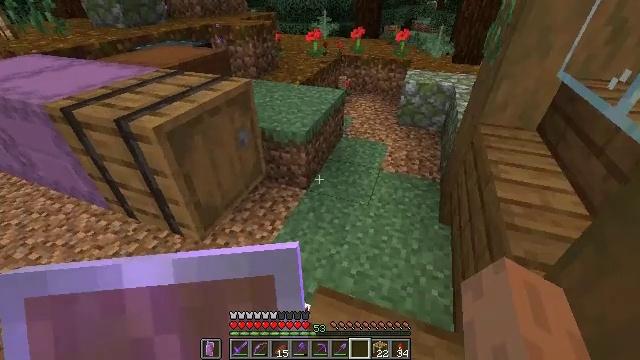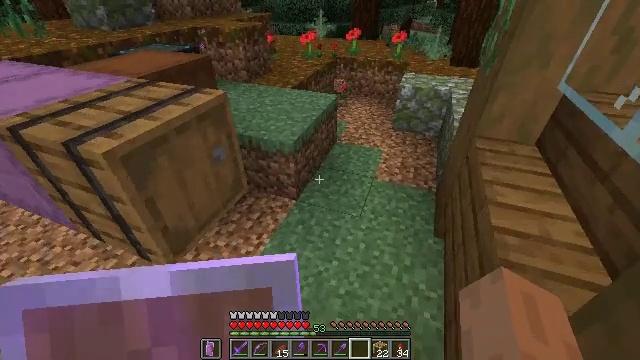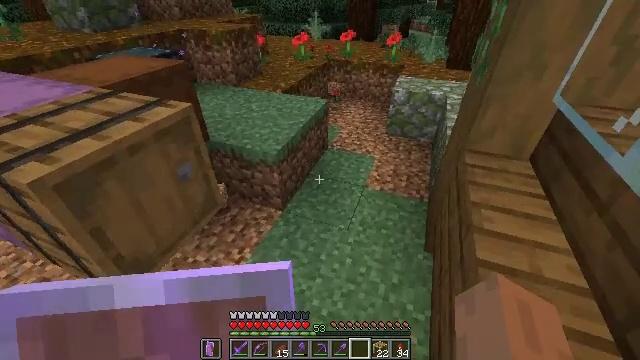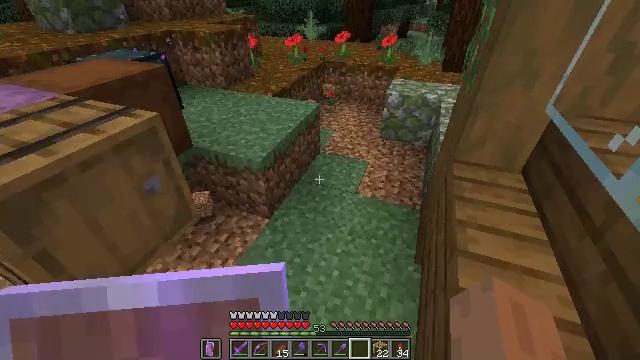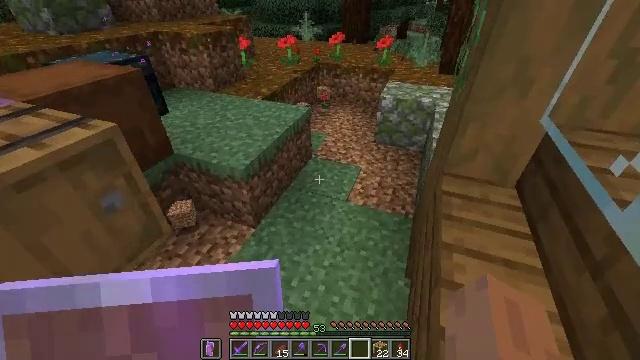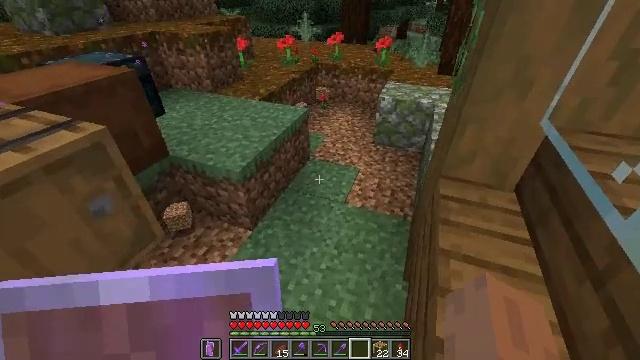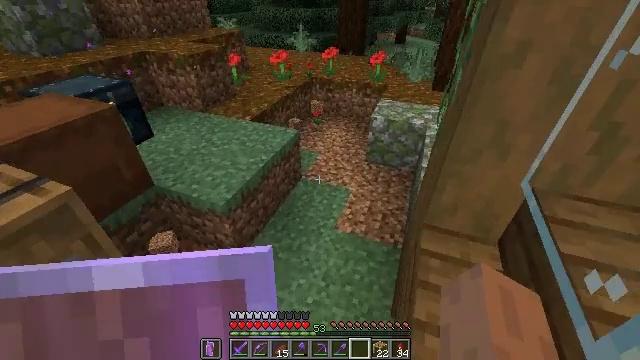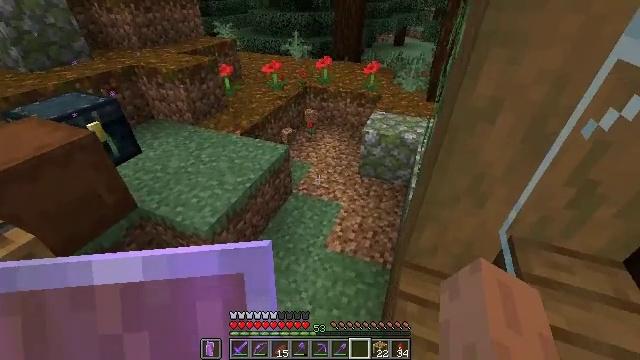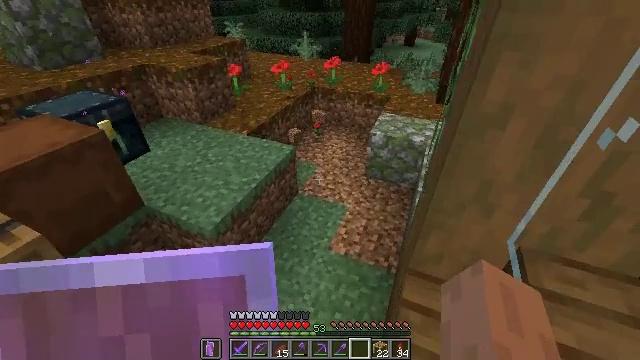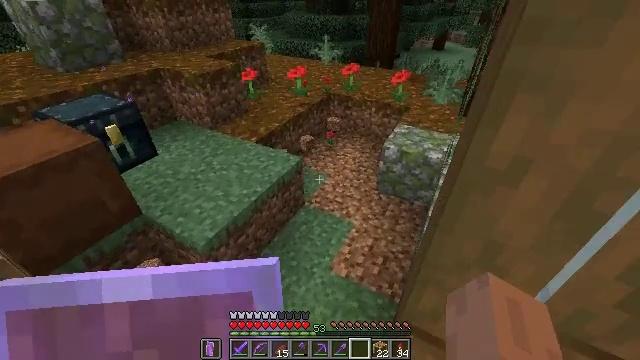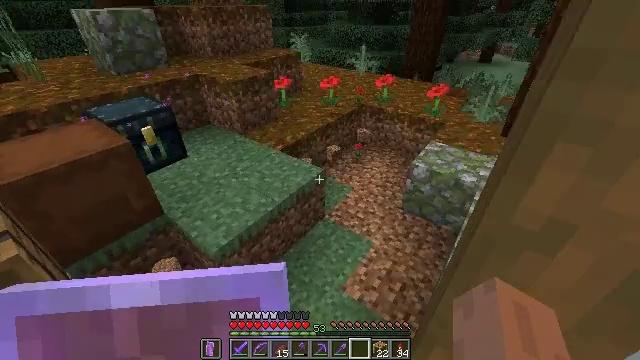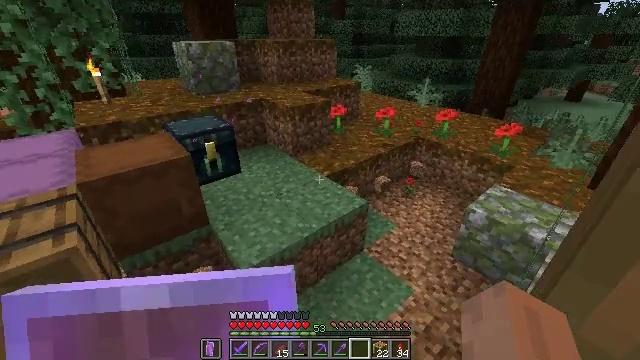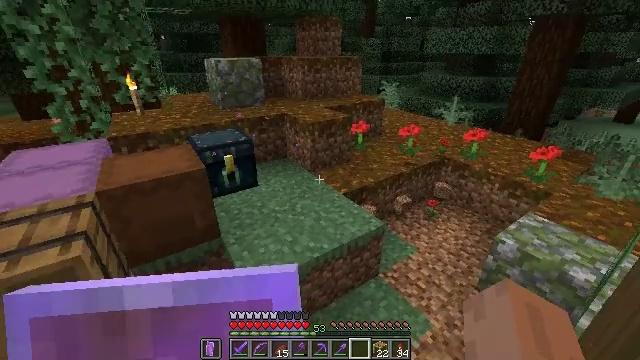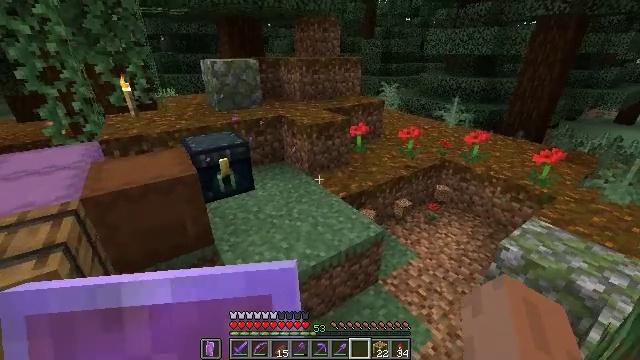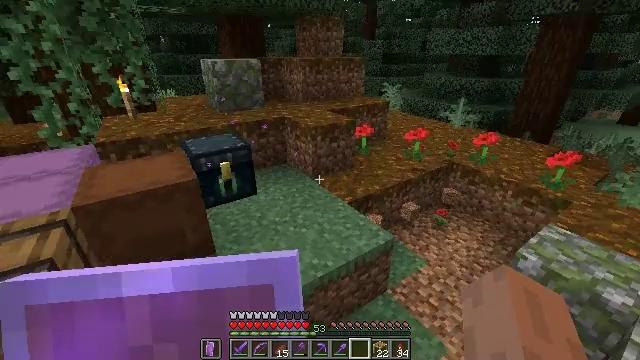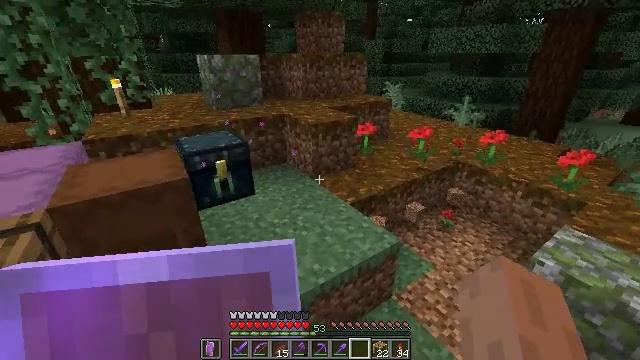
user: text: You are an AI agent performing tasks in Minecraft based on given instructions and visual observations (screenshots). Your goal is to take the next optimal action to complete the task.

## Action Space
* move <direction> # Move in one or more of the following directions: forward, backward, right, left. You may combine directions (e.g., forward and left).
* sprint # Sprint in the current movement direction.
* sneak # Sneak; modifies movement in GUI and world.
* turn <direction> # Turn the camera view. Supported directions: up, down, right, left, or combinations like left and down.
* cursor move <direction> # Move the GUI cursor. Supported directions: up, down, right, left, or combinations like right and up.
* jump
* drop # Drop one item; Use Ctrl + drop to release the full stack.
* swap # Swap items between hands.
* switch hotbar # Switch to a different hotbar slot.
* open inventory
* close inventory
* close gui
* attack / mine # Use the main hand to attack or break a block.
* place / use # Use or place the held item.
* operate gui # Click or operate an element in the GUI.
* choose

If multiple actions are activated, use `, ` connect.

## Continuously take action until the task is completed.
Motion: motion action
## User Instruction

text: Collect fragments by breaking the glass pane.
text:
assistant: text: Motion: move forward and move right
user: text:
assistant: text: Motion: move forward and move right
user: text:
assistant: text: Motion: move forward and move right
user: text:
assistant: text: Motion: move forward and move right
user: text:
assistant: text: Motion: move forward and move right
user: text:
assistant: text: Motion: move forward and move right
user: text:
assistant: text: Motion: move forward and move right
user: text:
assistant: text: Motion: move forward and move right, turn left
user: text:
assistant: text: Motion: move forward and move right, turn left
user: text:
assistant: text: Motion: move forward and move right, turn left and up
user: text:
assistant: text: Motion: move forward and move right, turn left and up
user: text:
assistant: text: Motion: move forward, turn left and up
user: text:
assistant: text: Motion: move forward
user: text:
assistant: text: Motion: move forward
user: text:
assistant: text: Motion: move forward
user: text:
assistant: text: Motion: move forward
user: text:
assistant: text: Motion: move forward
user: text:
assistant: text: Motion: move forward
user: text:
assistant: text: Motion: move forward, turn left and down
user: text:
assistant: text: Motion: move forward, turn left and down
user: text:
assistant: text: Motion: move forward, turn down
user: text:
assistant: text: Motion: no_op
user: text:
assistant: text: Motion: no_op
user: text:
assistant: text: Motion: move right
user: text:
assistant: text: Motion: move right
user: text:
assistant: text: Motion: move forward and move right
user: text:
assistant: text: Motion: move forward and move right
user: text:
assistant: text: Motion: move forward and move right
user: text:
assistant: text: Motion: move forward and move right
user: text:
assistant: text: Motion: move forward and move right